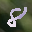
Label: 8